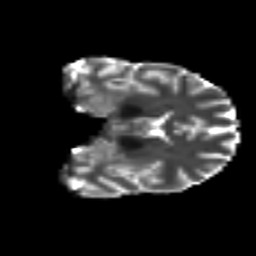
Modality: T2w
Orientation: coronal
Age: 26
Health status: ill
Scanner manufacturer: philips
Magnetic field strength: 3 T
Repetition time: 9 s
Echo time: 0.127 s